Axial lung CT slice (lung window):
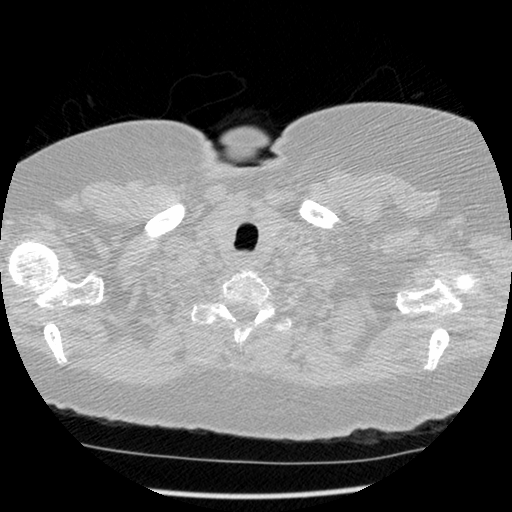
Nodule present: no